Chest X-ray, PA view. Patient: 55 years old, sex M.
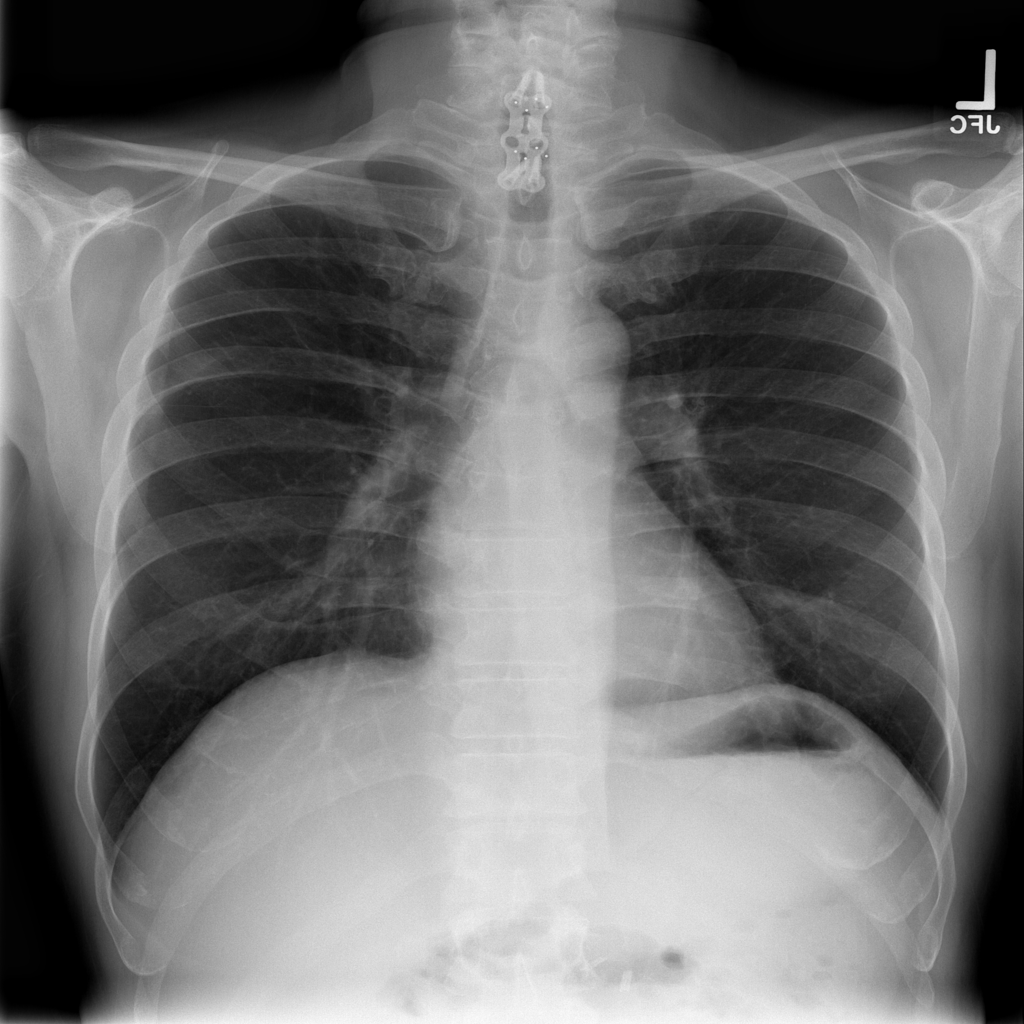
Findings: No Finding